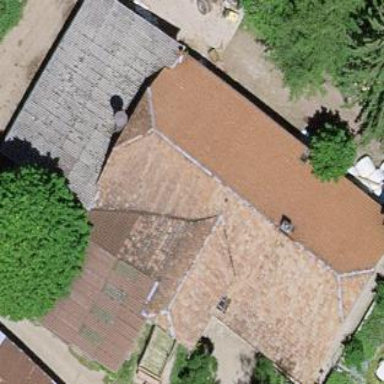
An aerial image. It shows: Farm building.